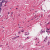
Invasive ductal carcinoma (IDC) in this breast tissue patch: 0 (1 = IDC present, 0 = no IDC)